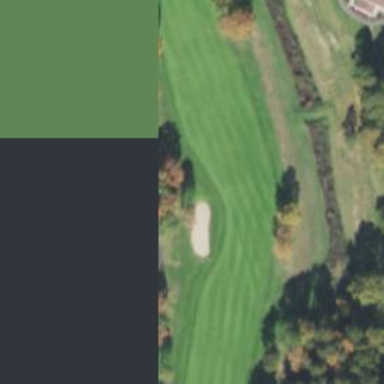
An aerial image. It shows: Grassy area designated as golf fairway.